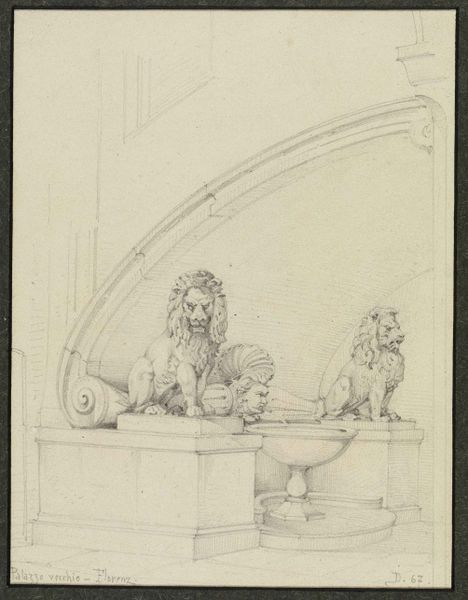
Titel: Brunnen beim Durchgang zum Hof des Palazzo Vecchio in Florenz
Künstler: Josef Wilhelm Durm
Standort: Karlsruhe
Institution: Staatliche Kunsthalle Karlsruhe
Schlagwörter: fuß, gemälde, gestein, kopf, schatten, wasser, weiß, gelb, sitzen, ausschnitt, fenster, frankreich, grau, hell, licht, marmor, profil, schmuck, schwarz, skizze, säule, säulen, zeichnung, blick, gebäude, haus, schloss, tiere, beige, ornament, bart, profile, architektur, barock, böse, federn, gesicht, kragen, schale, schüssel, sockel, stein, signatur, wind, brücke, kirche, boden, figur, kelch, realismus, sitzend, decke, paar, renaissance, brunnen, rund, bassin, skulptur, springbrunnen, statue, vase, federbusch, fell, mähne, schrift, papier, bogen, fassade, italien, perspektive, zwei, studie, backen, giebel, mauer, grafik, linien, hof, pilaster, rand, figuren, treppe, unterstand, könig, dekoration, detail, datum, grimmig, ornamente, starr, verzierung, aufgang, geländer, pfoten, stufe, bildhauerei, plastik, podest, dünn, tor, kante, becher, bad, katze, eingang, nische, innenhof, gewölbe, stolz, unterschrift, palazzo, linie, kohle, geld, denkmal, schle, becken, druck, schwarz-weiss, radierung, stich, titel, fliesen, text, soldat, strahl, bleistift, kugel, helm, entwurf, kunst, ritter, rom, kapitell, wanne, pfote, sims, schnörkel, gesims, skulpturen, löwen, statuen, voluten, schnauze, krieger, florenz, historismus, trog, tränke, feldherr, plan, fontaine, löwe, macht, volute, muschel, niesche, dürer, absatz, schnecke, postament, klassik, kopfschmuck, wasserbecken, spirale, geometrie, brunne, wasserspeier, nummer, nen, schwach, mamor, canaletto, relieff, kapitel, sphinx, monument, spucken, bauplastik, palazzo vecchio, wölbung, handzeichnung, treppenaufgang, vasari, löwenmähne, taufbecken, bauschmuck, staute, skitze, vendig, cortile, mächtig, mähnen, wachsam, speier, pranke, papiert, krater, brunnenschale, federbuschen, renaisance, vollute, zkizze, durm, brunnenanlage, lavabo, vecchio, er, baumfreund, noden, köwe, uzeichnung, 67, statuwe, olute, schalr, vechie, löwn, taufbeclen, trinkbecken, badis, d. 67